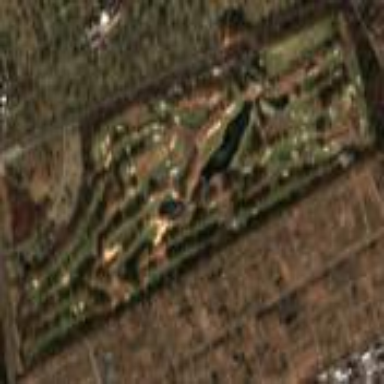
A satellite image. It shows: Golf course surrounded by greenery.